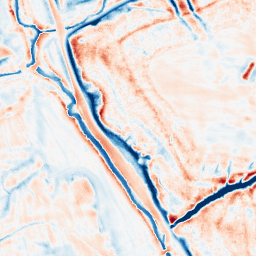
Category: edge_preserving
Decomposition family: bilateral
Decomposition parameters: d: 21
sigma_color: 50
sigma_space: 100
Upsampling method: sinc_blackman
Upsampling parameters: scale: 4
kernel_size: 16
Upsampling scale: 4